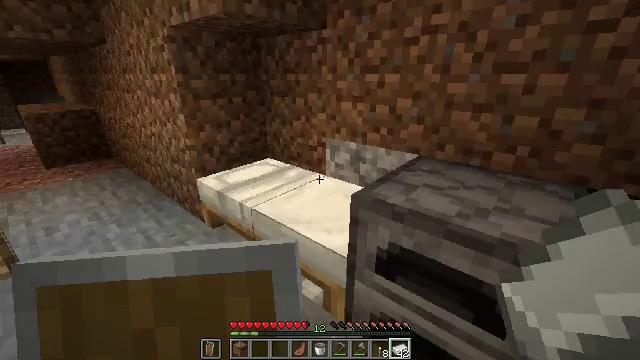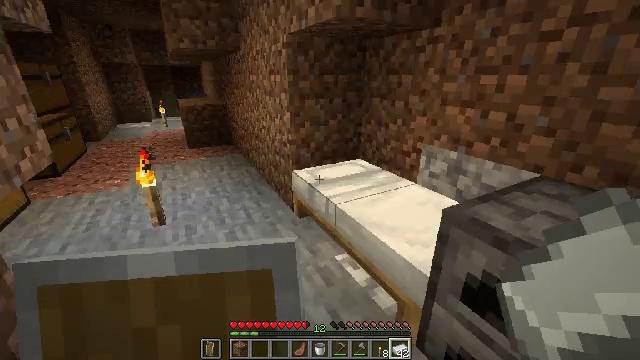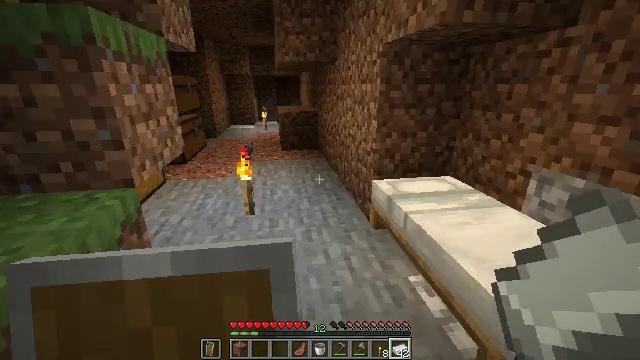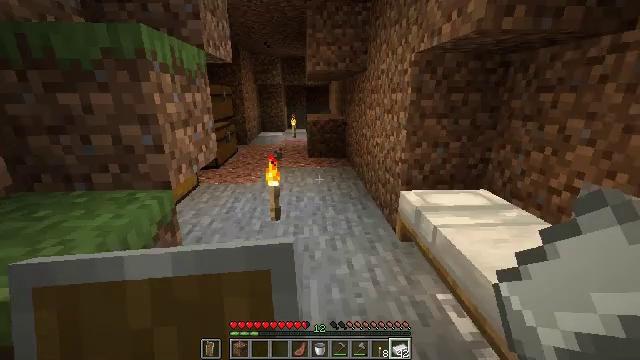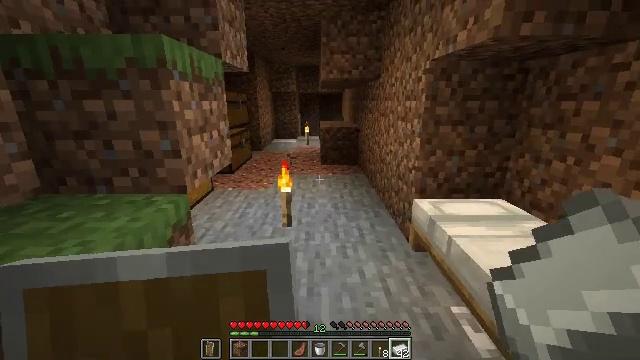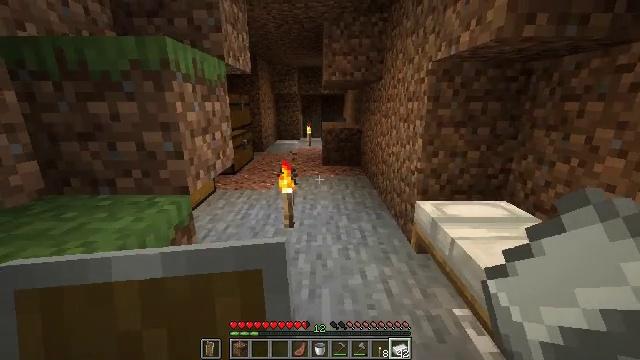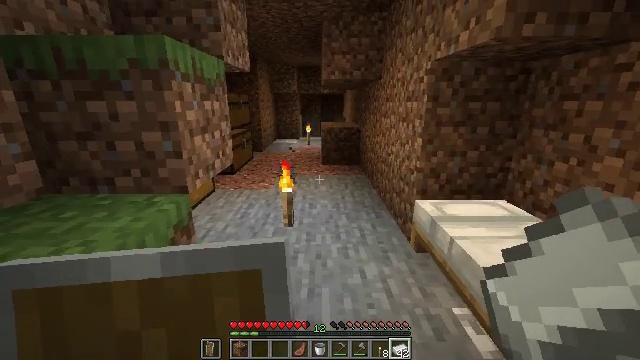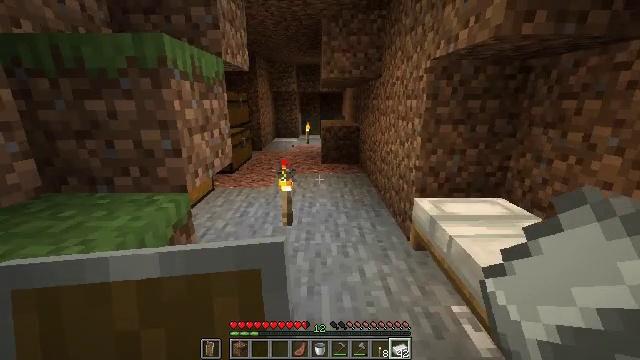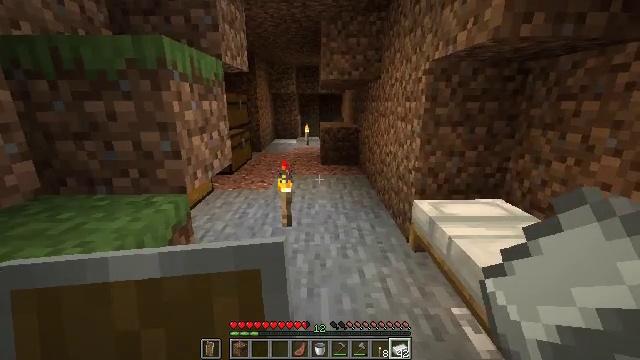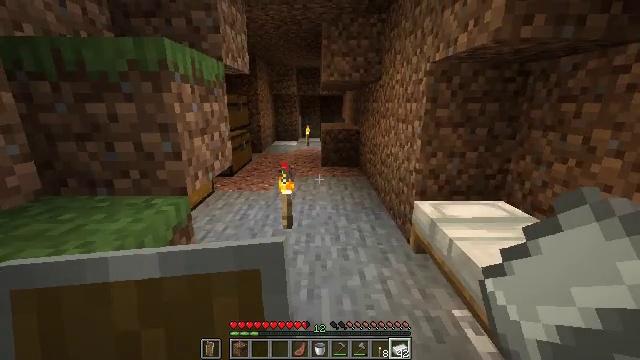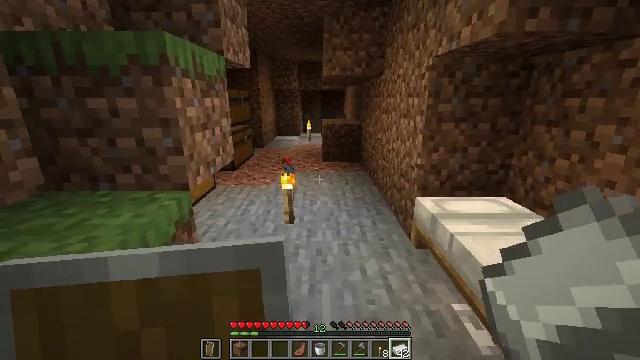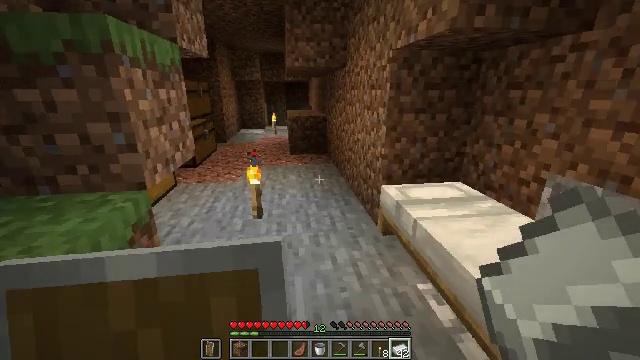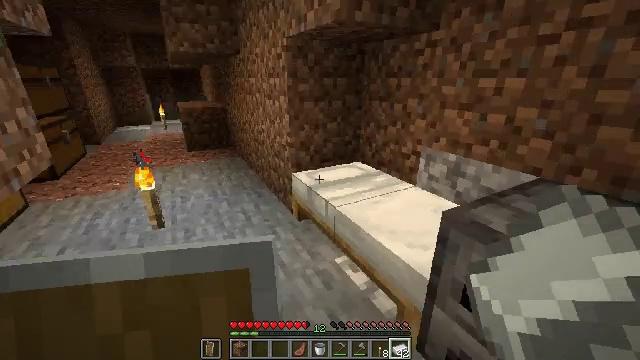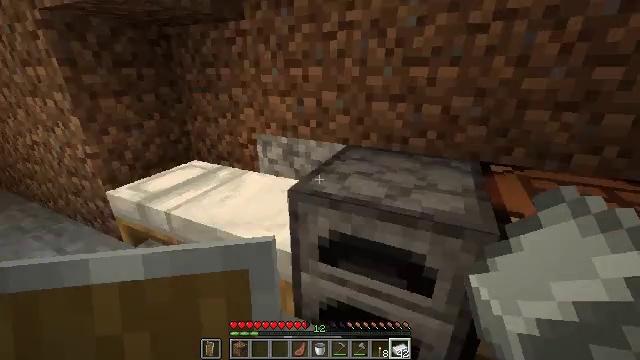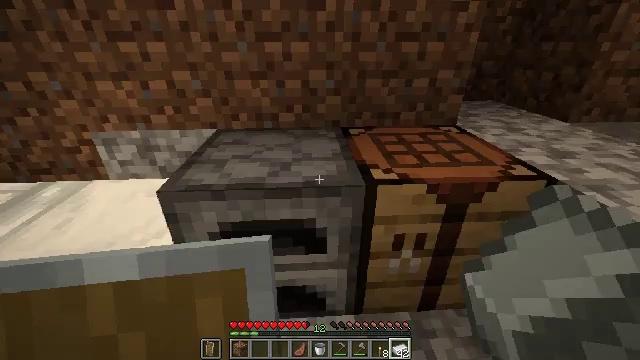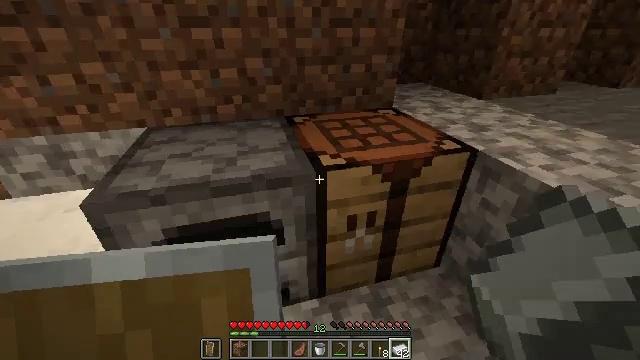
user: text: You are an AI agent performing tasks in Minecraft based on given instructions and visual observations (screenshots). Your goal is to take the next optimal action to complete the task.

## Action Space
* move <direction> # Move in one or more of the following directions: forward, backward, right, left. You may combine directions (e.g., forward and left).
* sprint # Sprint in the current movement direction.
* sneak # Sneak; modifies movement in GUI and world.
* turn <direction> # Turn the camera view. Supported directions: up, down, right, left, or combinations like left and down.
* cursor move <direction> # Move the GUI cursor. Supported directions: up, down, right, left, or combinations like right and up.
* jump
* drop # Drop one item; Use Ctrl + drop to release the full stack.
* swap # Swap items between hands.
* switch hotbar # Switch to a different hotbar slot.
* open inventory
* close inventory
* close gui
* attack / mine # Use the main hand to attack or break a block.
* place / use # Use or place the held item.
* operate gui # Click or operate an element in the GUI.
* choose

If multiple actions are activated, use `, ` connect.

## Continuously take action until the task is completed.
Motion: motion action
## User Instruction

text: Combine iron ingots at the crafting table to get an iron chestplate.
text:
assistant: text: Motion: turn left
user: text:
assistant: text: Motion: turn left and up
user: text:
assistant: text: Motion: turn left and up
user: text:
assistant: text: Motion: turn left and up
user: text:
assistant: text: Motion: no_op
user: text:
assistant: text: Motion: no_op
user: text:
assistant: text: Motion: no_op
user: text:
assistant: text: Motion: no_op
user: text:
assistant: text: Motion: no_op
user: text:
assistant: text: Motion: turn down
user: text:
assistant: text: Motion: turn right and down
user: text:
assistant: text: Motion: turn right and down
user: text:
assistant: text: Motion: turn right and down
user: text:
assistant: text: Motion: turn right and down
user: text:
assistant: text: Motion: turn right and down
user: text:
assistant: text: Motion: turn right
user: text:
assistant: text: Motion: turn right
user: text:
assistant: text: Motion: turn right
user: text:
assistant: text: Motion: turn right
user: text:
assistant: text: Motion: turn right and down
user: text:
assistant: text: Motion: no_op
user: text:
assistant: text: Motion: no_op
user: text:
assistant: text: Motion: no_op
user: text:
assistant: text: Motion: use / place
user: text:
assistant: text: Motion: use / place
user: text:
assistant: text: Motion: use / place
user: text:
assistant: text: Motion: no_op
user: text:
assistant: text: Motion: no_op
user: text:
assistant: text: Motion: open gui
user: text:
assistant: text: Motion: cursor move left and up